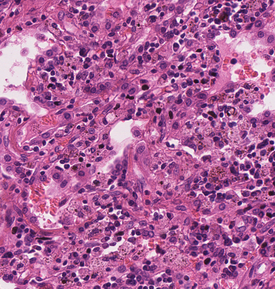
Tumor epithelial tissue: yes
Tumor-associated stroma tissue: yes
Normal tissue: no